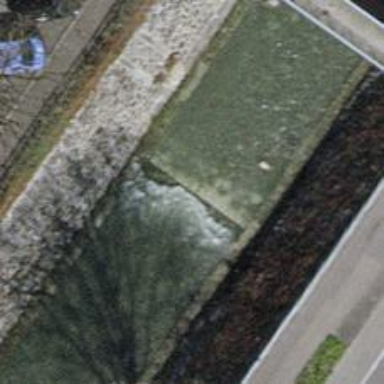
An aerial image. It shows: Weir along the waterway.